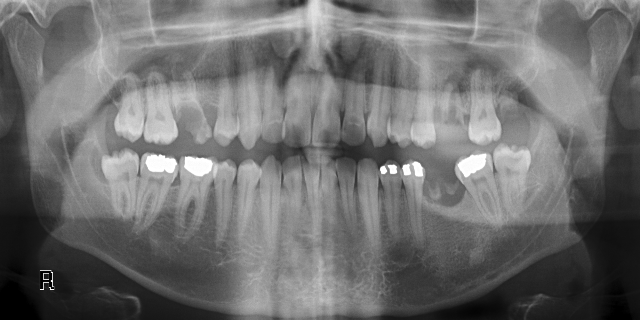
adult